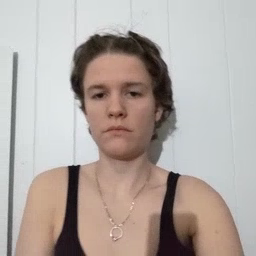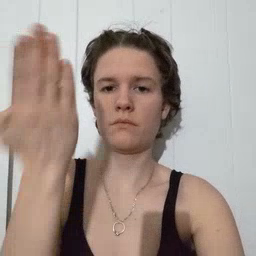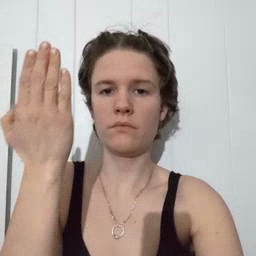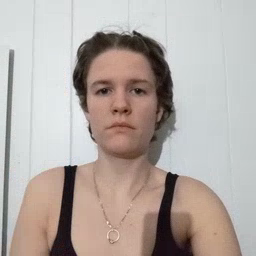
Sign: morning